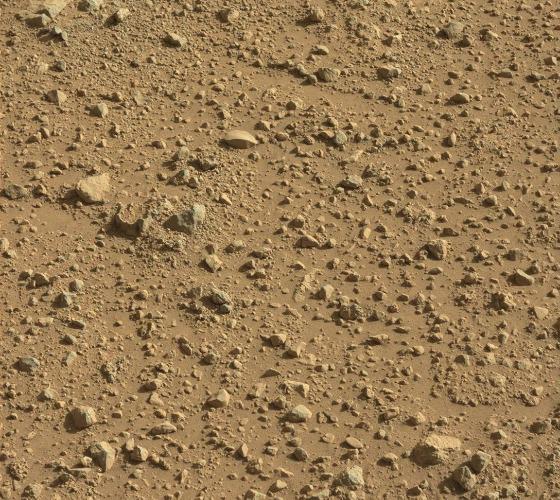
Terrain classes present: Gravel / Sand / Soil, Rock, Shadow